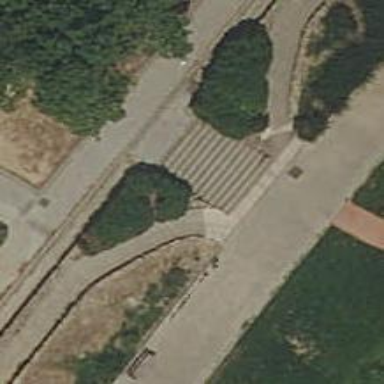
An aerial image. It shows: Set of steps on the road.